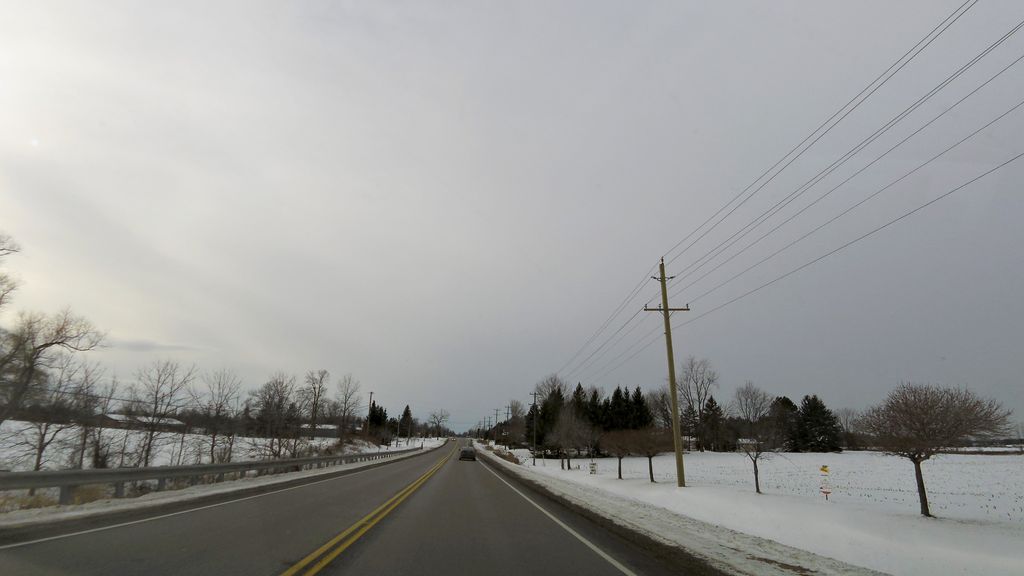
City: hamilton